【题型】填空题　【知识点】解析几何　【难度】easy
(2025·上海浦东新·三模) 短轴长为 2，离心率 \(e = \frac{2}{3}\) 的椭圆的两焦点为 \(F_1\)，\(F_2\)，过 \(F_1\) 作直线交椭圆于 \(A\)，\(B\) 两点，则 \(\triangle ABF_2\) 的周长为 \underline{\quad\quad}.
【解答】
答案】\(\frac{12\sqrt{5}}{5}\)

【详解】设椭圆的长半轴长为 \(a\)，短半轴长为 \(b\)，则 \(b = 1\)，

又离心率为 \(\frac{2}{3}\)，则 \(e^2 = 1 - \frac{b^2}{a^2} = 1 - \frac{1}{a^2} = \frac{4}{9}\)，解得 \(a = \frac{3\sqrt{5}}{5}\)，

所以 \(\triangle ABF_2\) 周长为 \(|AB| + |AF_2| + |BF_2| = 4a = \frac{12\sqrt{5}}{5}\).

故答案为：\(\frac{12\sqrt{5}}{5}\).

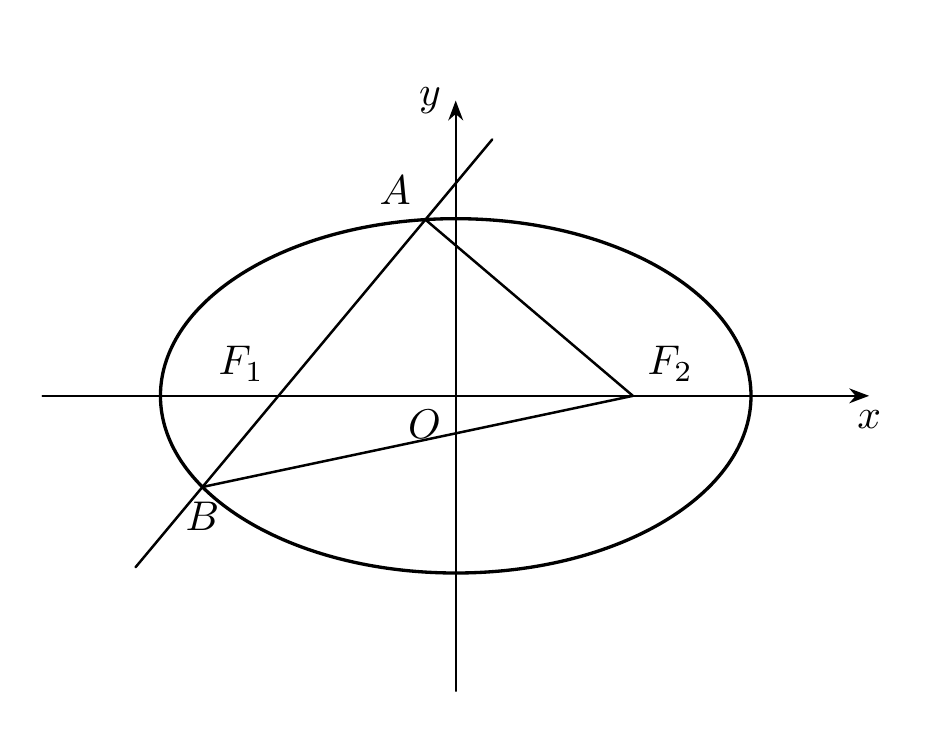